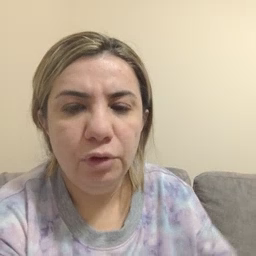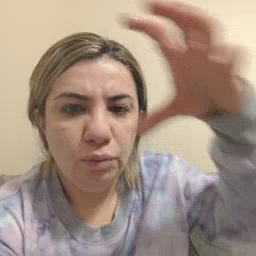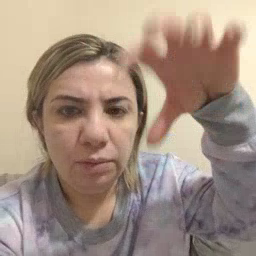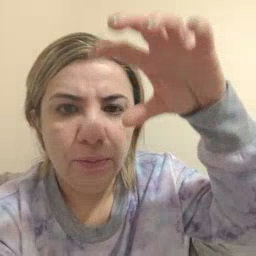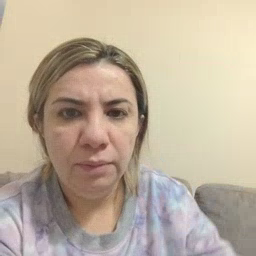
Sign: cloud